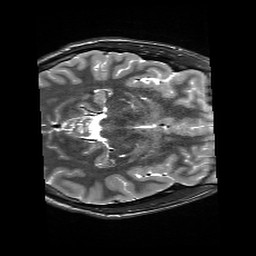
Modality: T2w
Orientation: axial
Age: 19
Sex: male